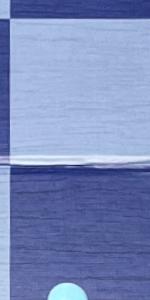
Label: Empty